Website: bh-photo
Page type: store-pickup
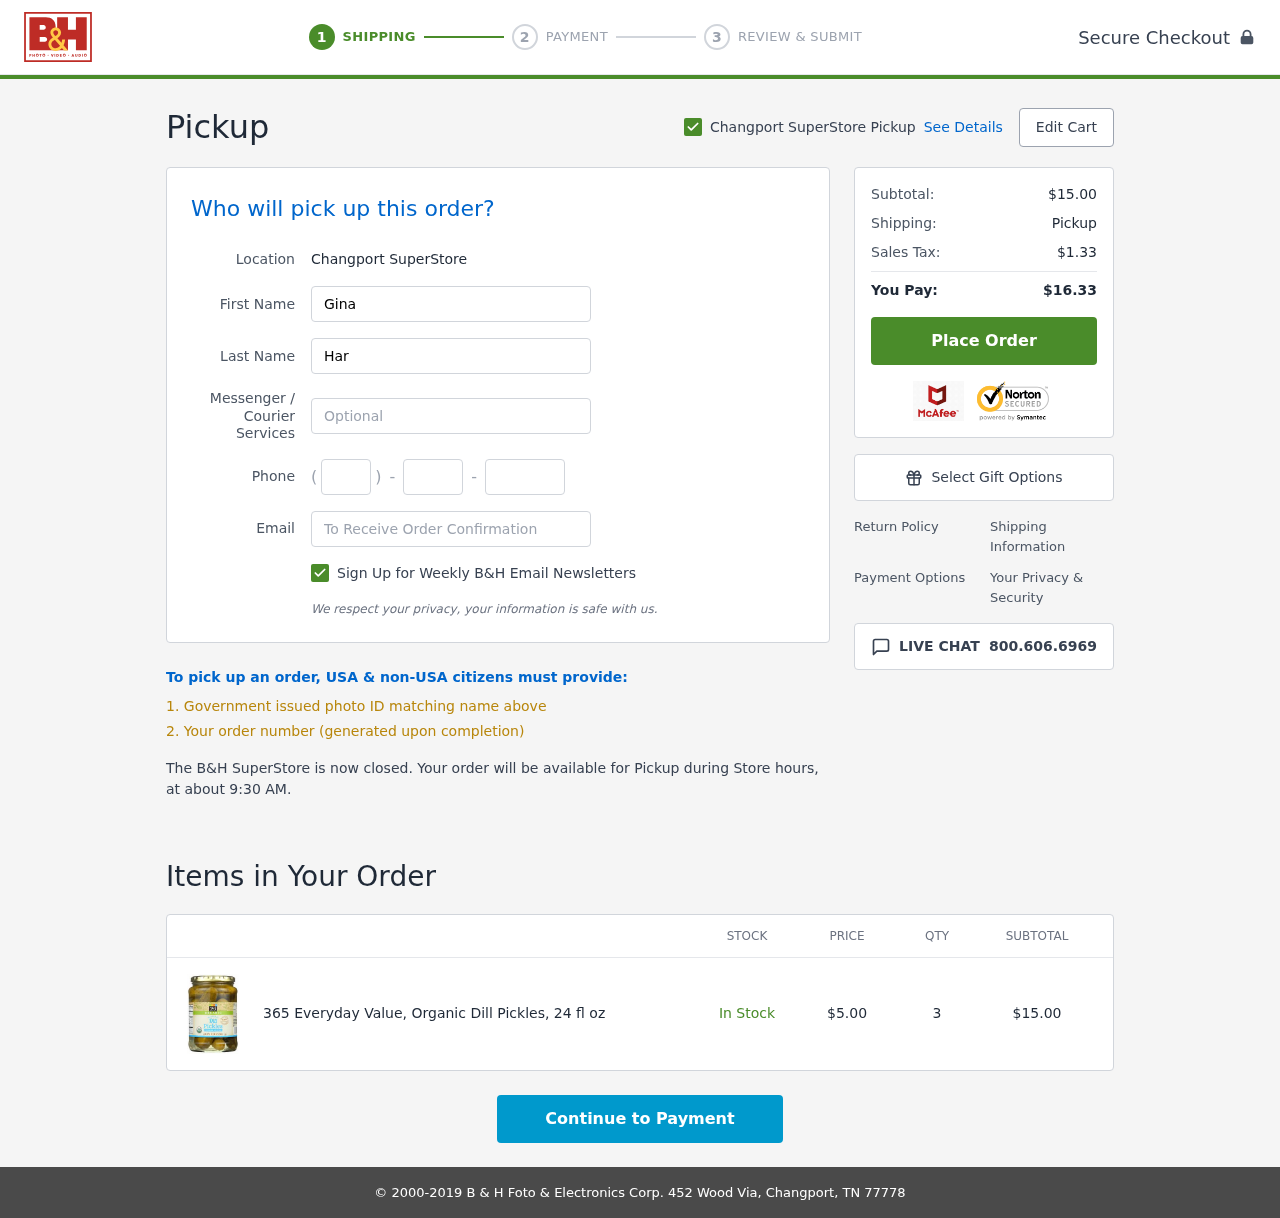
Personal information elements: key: PII_EMAIL
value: gina.harrison@yahoo.com
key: PII_FIRSTNAME
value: Gina
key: PII_LASTNAME
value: Harrison
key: PII_LOCATION1_CITY
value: Changport SuperStore Pickup
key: PII_LOCATION1_CITY
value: Changport SuperStore
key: PII_PHONE_AREA
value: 316
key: PII_PHONE_PREFIX
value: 548
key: PII_PHONE_SUFFIX
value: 8078
Product elements: key: PRODUCT1_NAME
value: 365 Everyday Value, Organic Dill Pickles, 24 fl oz
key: PRODUCT1_PRICE
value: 5
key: PRODUCT1_QUANTITY
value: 3
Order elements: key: ORDER_SUBTOTAL
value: $15.00
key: ORDER_TAX
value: $1.33
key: ORDER_TOTAL
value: $16.33